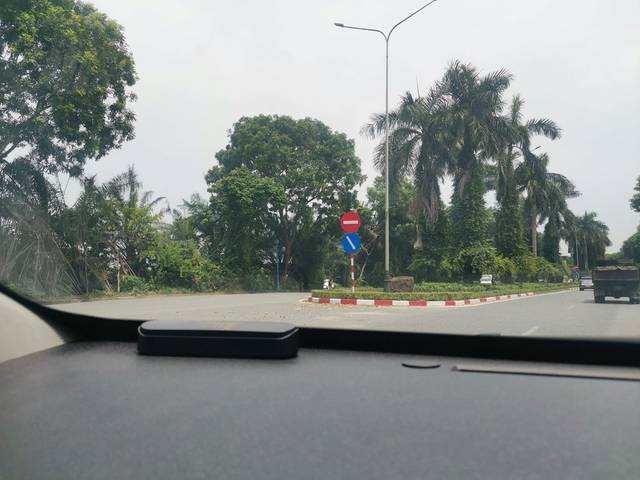
Region: Vietnam
Coordinates: 20.977, 105.927